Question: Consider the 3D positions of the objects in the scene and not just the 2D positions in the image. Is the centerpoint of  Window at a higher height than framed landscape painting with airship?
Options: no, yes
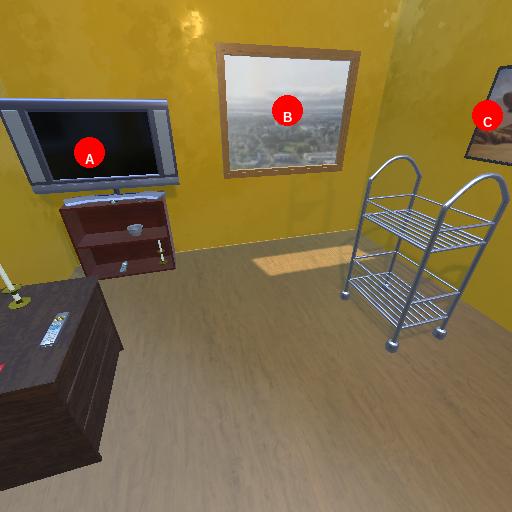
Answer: no